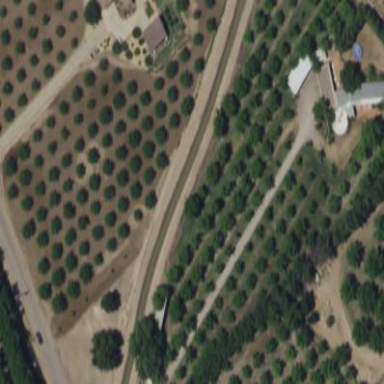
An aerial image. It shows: Orchard.